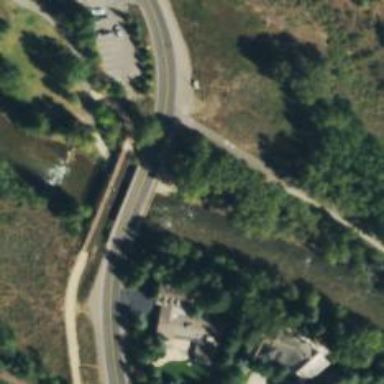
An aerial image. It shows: Abandoned railway next to cycleway.